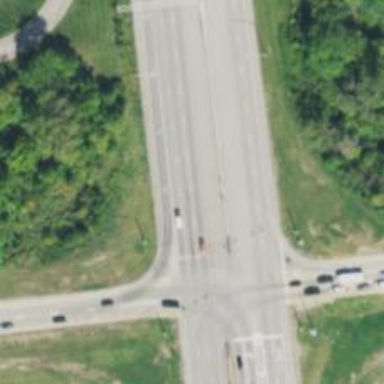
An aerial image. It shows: Trunk highway.